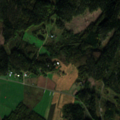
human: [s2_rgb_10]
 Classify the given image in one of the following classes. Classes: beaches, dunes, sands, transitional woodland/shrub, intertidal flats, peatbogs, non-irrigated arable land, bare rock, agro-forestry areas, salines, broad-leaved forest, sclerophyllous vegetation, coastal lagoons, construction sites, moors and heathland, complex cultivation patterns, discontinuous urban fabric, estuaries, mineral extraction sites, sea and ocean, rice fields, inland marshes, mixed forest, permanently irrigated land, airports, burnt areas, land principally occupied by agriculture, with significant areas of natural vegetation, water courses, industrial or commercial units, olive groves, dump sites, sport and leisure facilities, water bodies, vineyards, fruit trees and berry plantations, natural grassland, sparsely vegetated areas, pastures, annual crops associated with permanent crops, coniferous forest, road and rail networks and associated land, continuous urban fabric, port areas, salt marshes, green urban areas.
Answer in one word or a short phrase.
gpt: non-irrigated arable land, broad-leaved forest, coniferous forest, mixed forest, transitional woodland/shrub